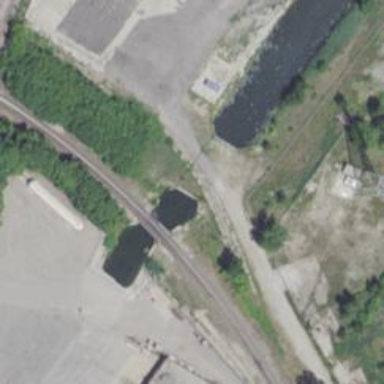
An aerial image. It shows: Disused railway spur bridge.